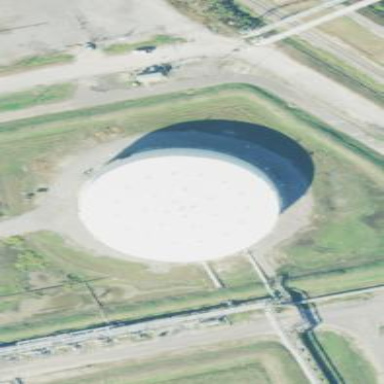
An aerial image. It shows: Storage tank created as man-made structure.